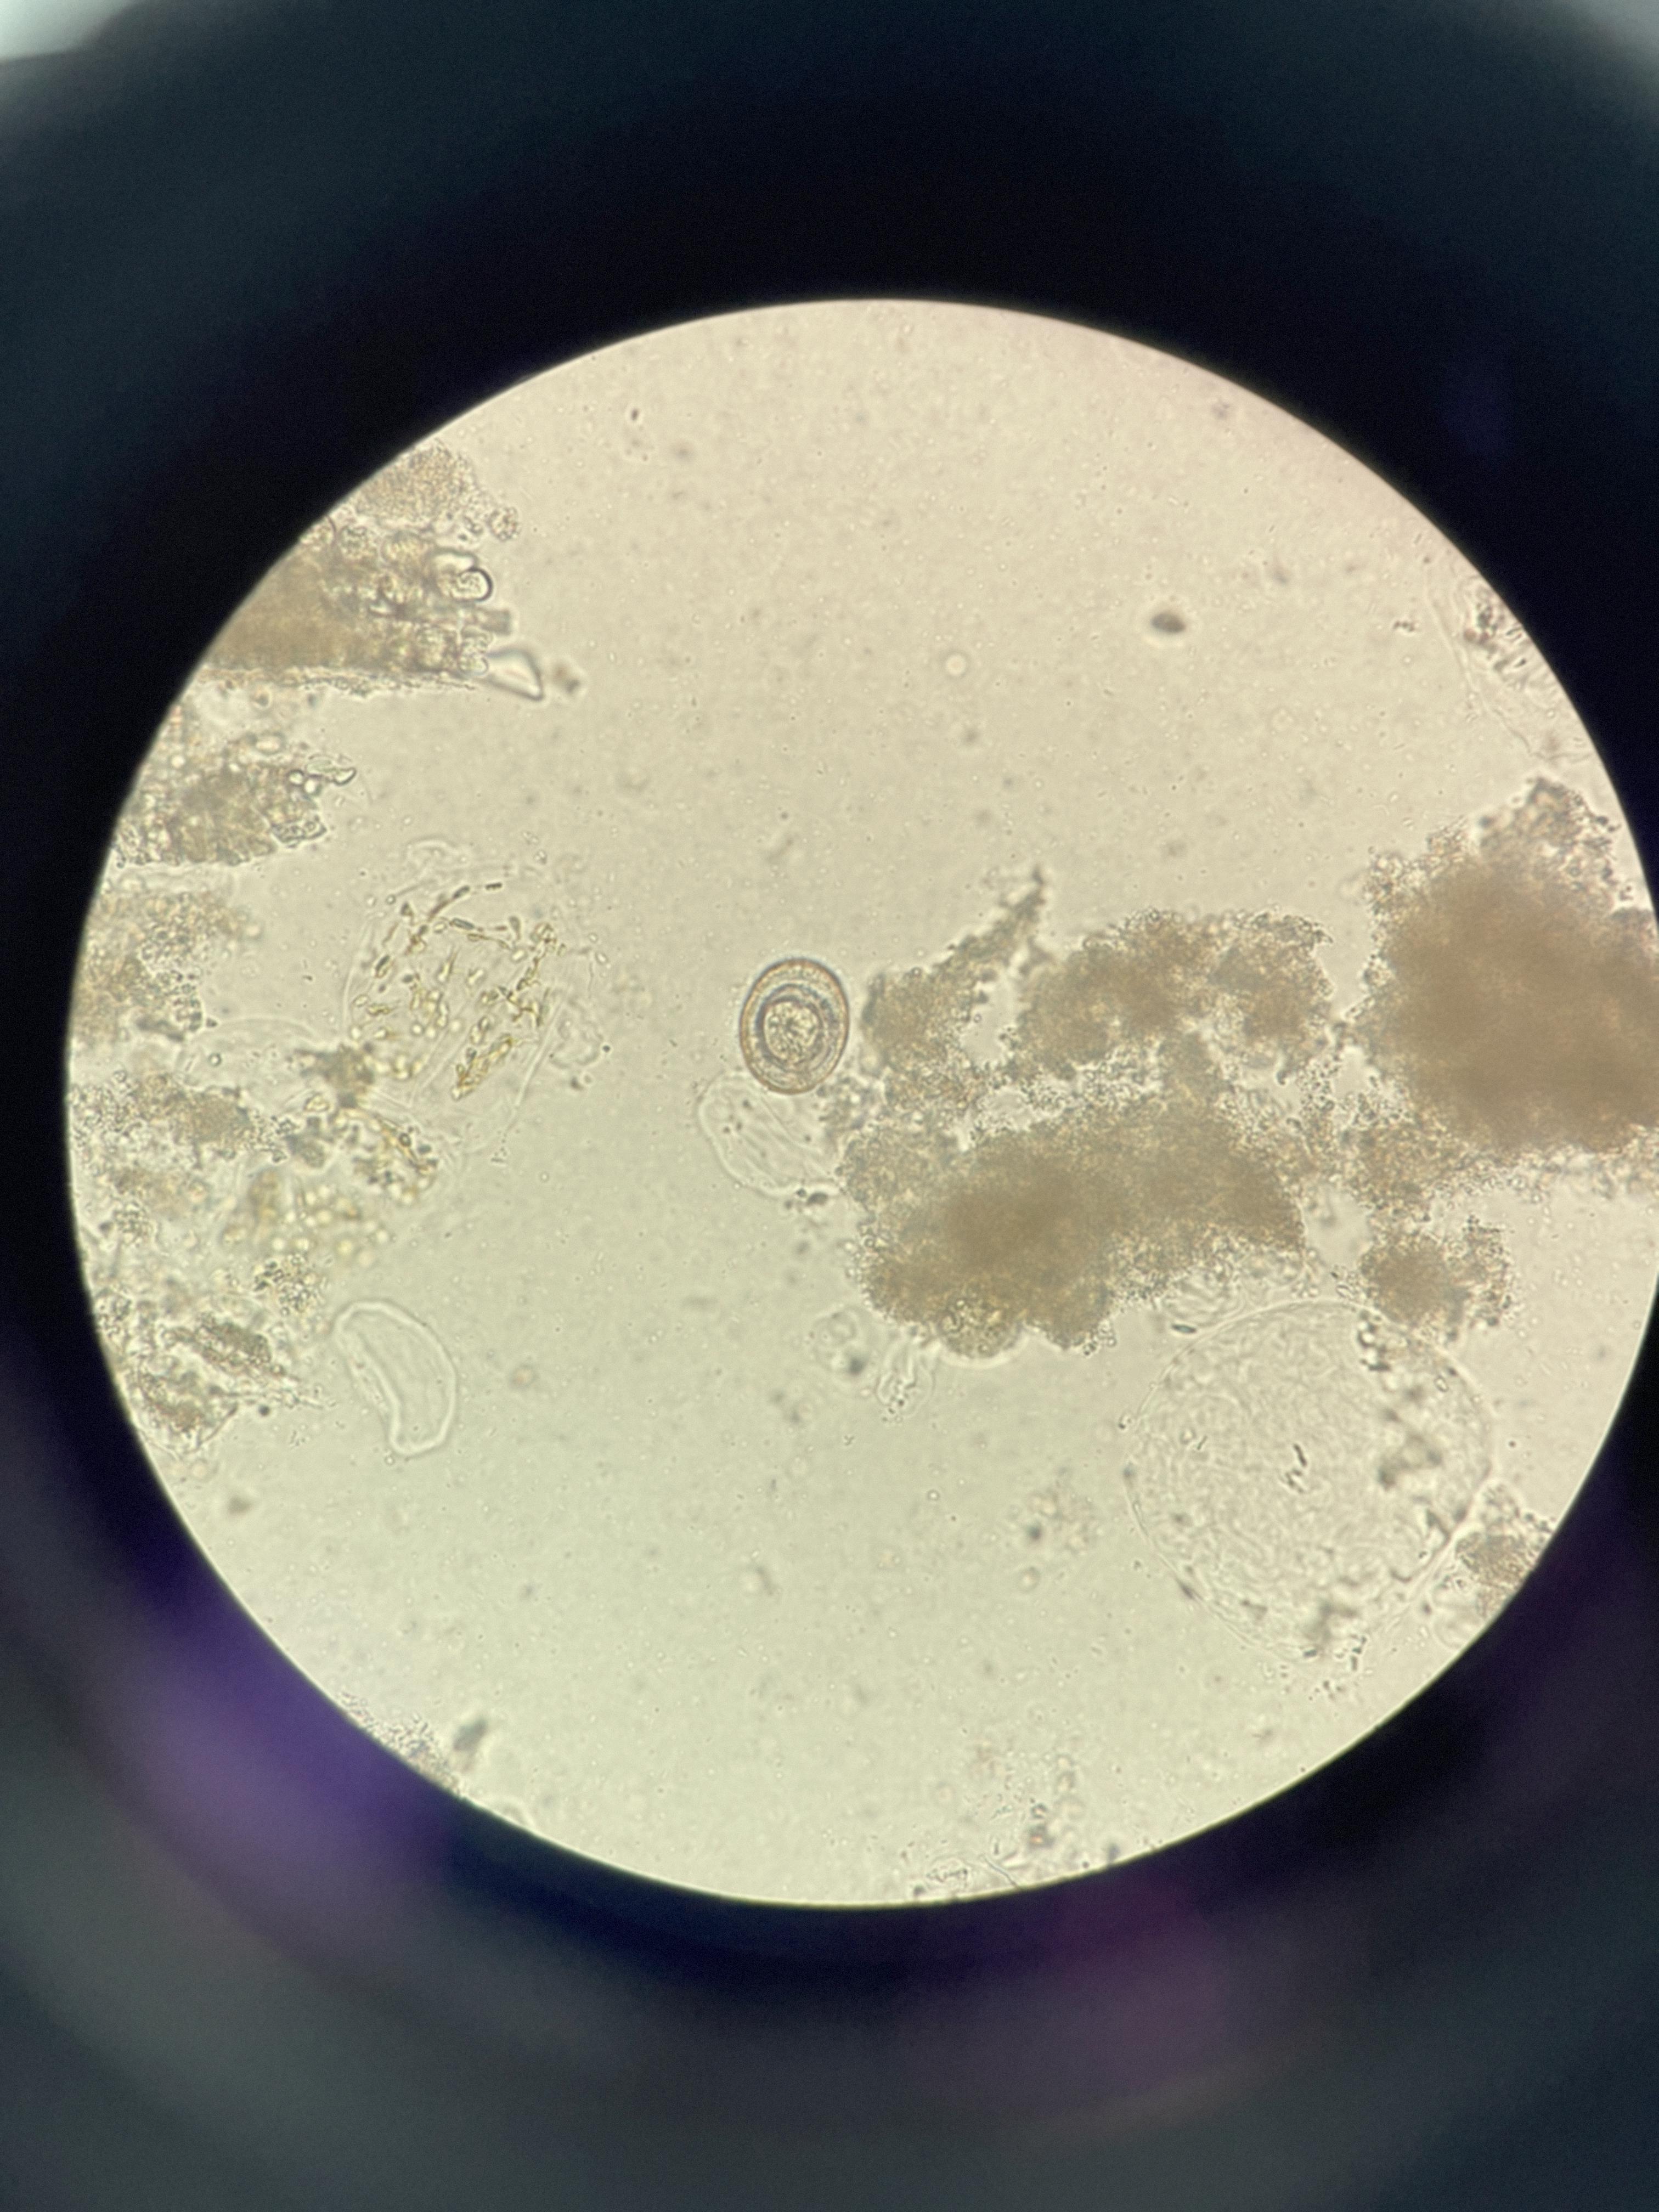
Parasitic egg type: Hymenolepis nana